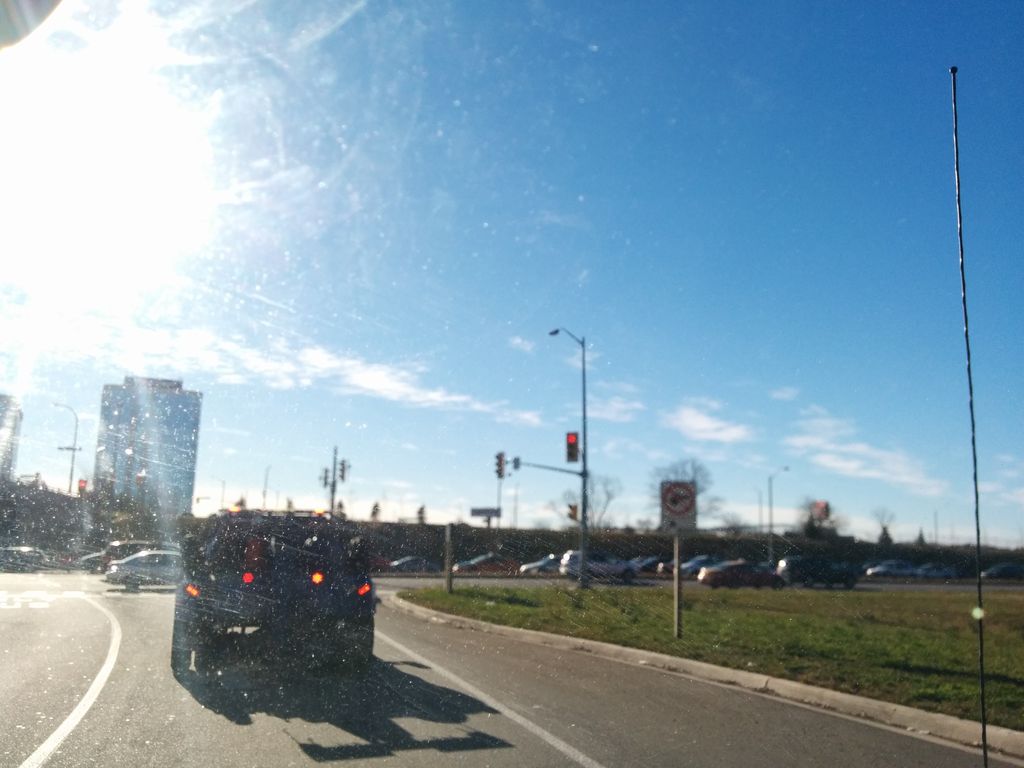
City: toronto